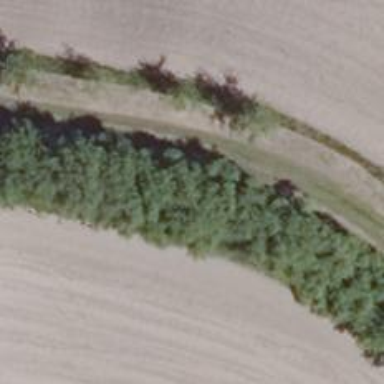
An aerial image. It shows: Row of deciduous broadleaved trees.